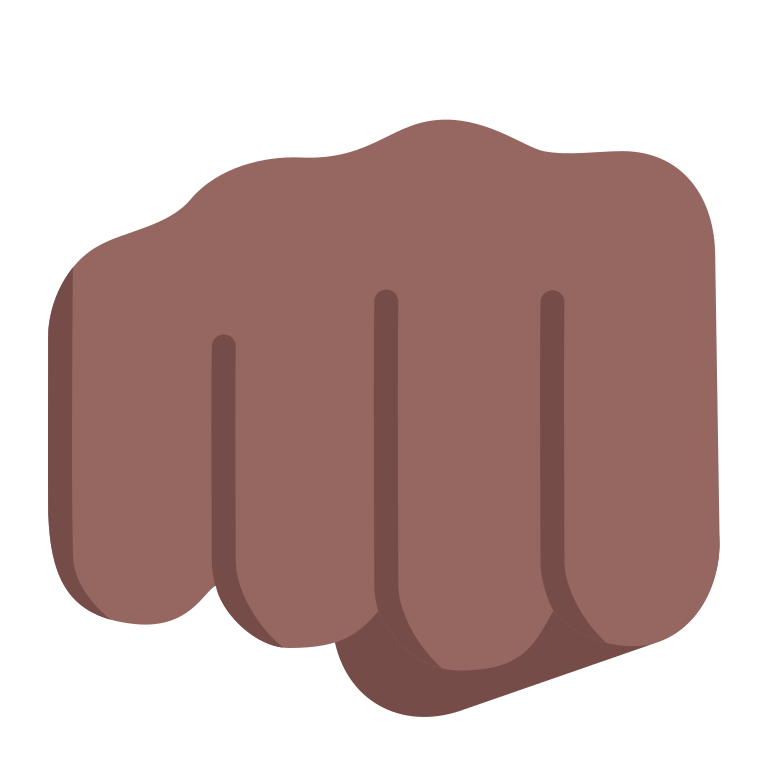
oncoming fist flat  dark